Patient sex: M
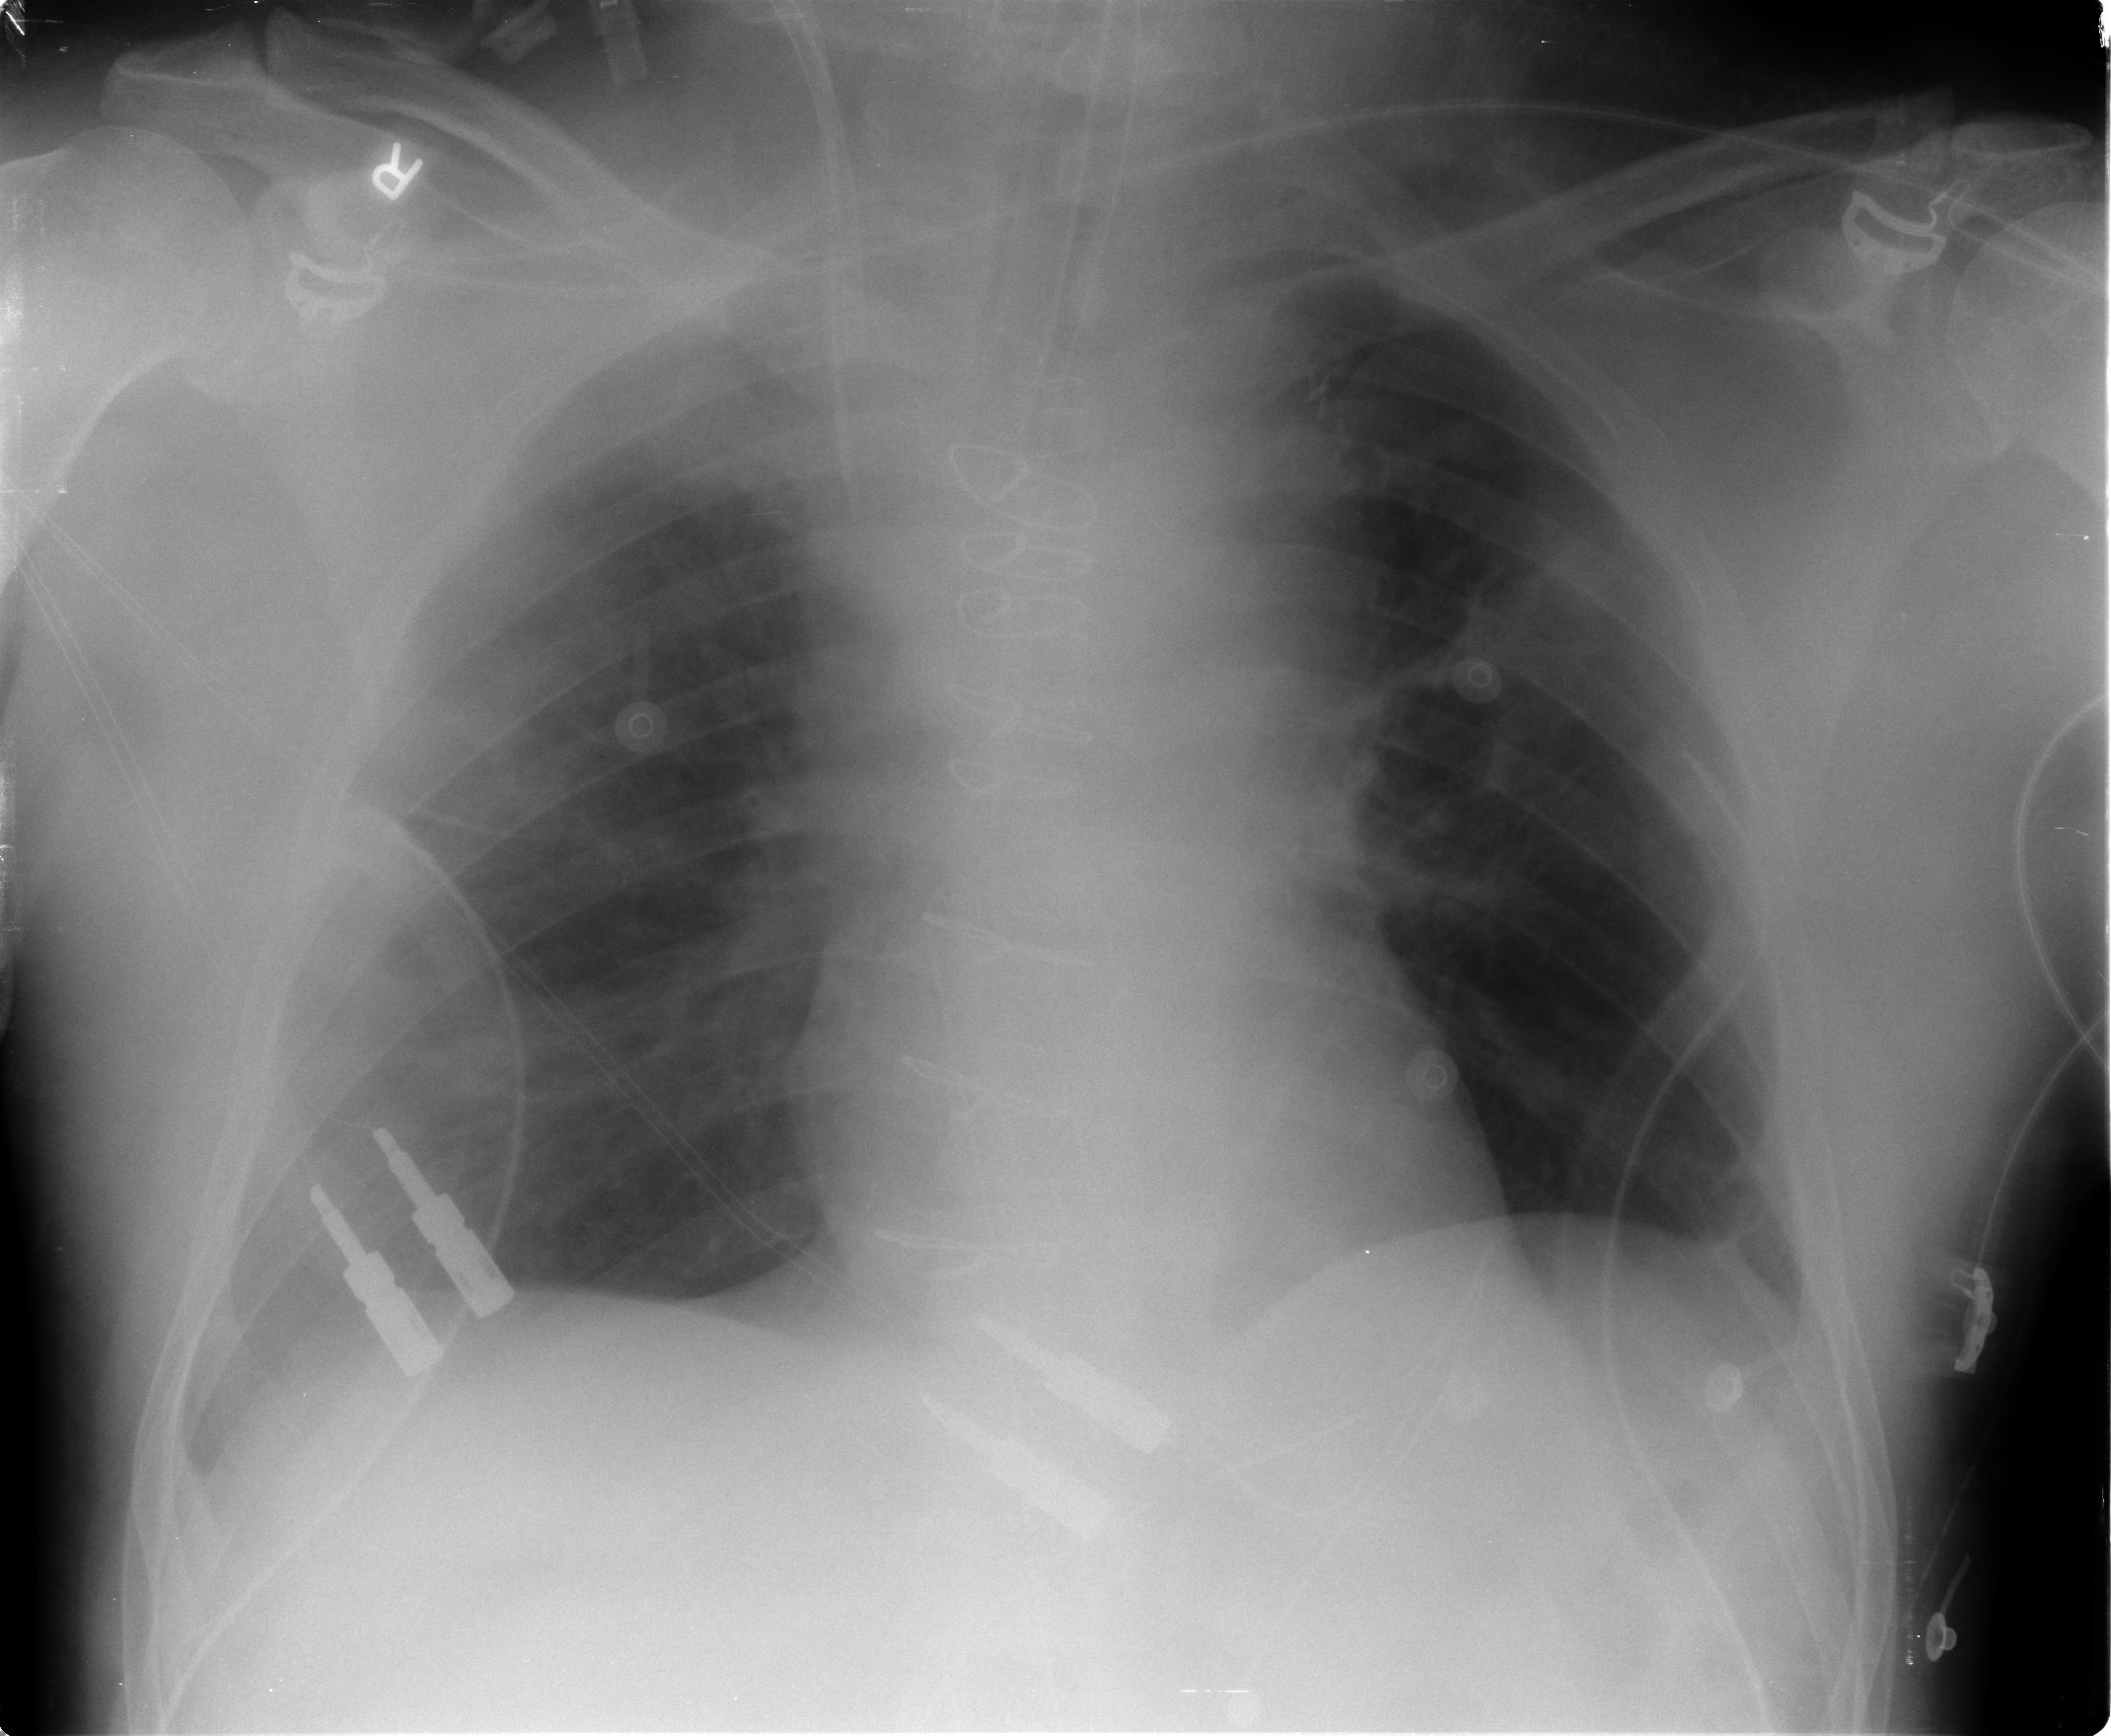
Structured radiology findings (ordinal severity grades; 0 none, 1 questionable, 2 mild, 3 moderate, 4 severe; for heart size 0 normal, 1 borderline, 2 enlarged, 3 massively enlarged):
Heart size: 0
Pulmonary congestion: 0
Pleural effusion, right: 2
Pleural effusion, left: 1
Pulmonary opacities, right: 0
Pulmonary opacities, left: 0
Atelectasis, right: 2
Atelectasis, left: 2